Aerial crown-view tile of a tropical tree (Barro Colorado Island, Panama), acquired 20241014:
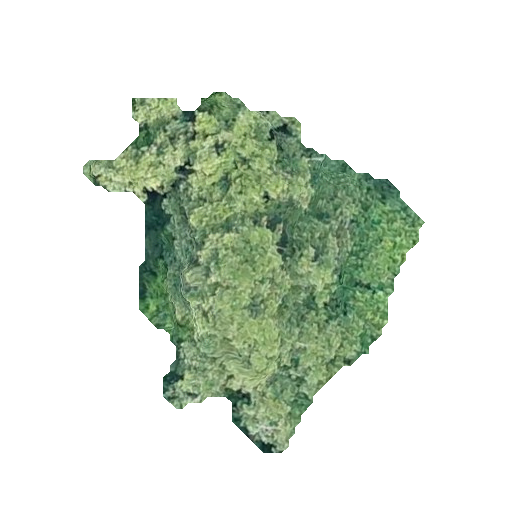
Species: Genipa americana
GBIF accepted scientific name: Genipa americana
Crown area: 106.834 m²